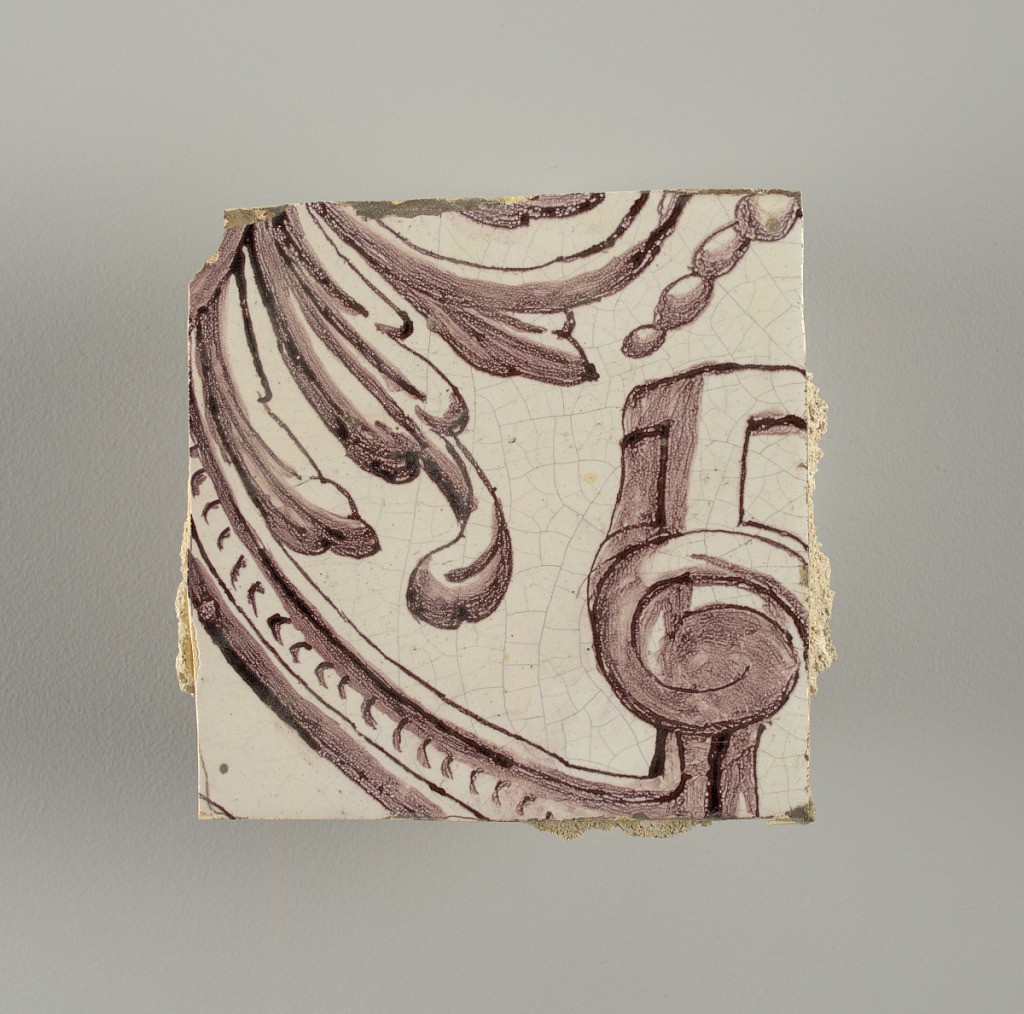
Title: Wall facing
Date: ca. 1725
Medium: Tin-glazed earthenware, underglaze
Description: Horizontal rectangle.  Thirty-seven tiles wide and twenty-one high with opening for door or window nineteen and one-half tiles high and twelve wide.  To left and right of opening, centered canopy above. Left, woman representing Hope, right, a sculputure urn.  Centered above opening, a mascaron.  Arabesque design of foliage.